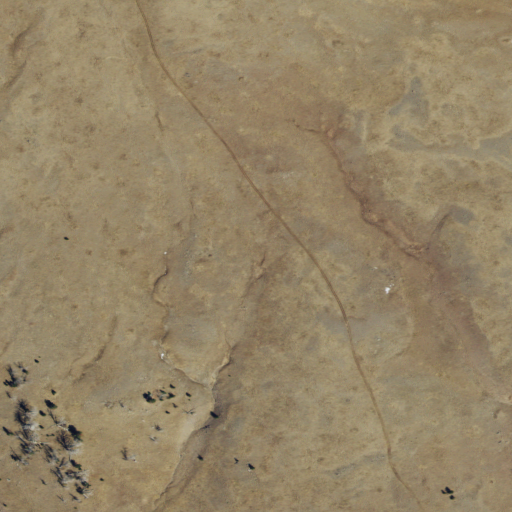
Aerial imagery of mountain in Montana named Lobo Mesa containing grassland and shrub